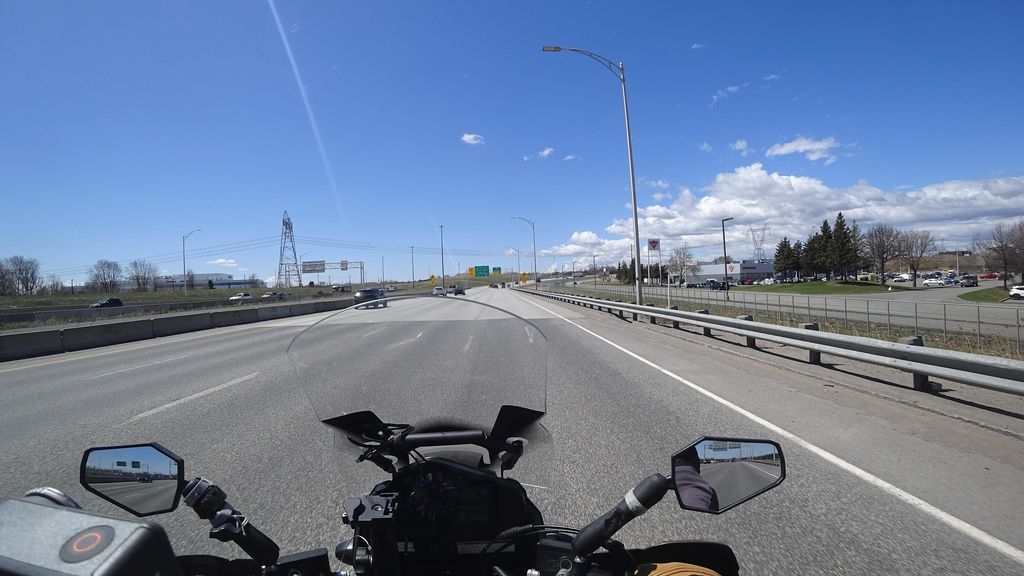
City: quebec_city